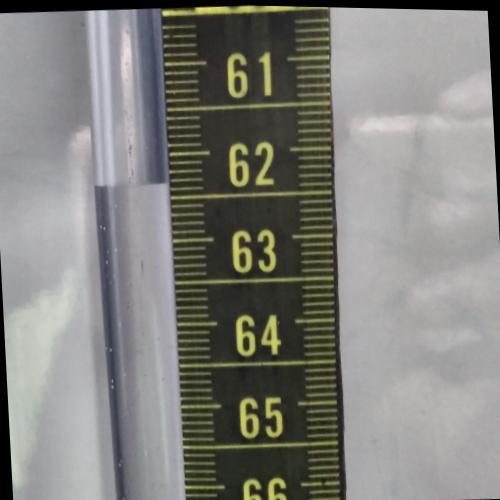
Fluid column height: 62.3 cm